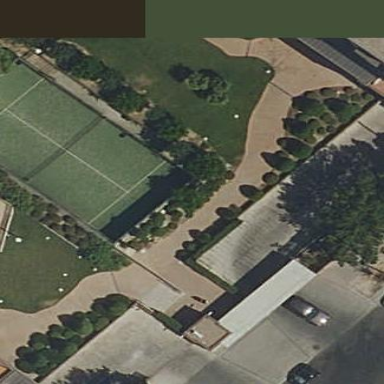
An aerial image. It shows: Tennis court on the leisure land pitch.